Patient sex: M
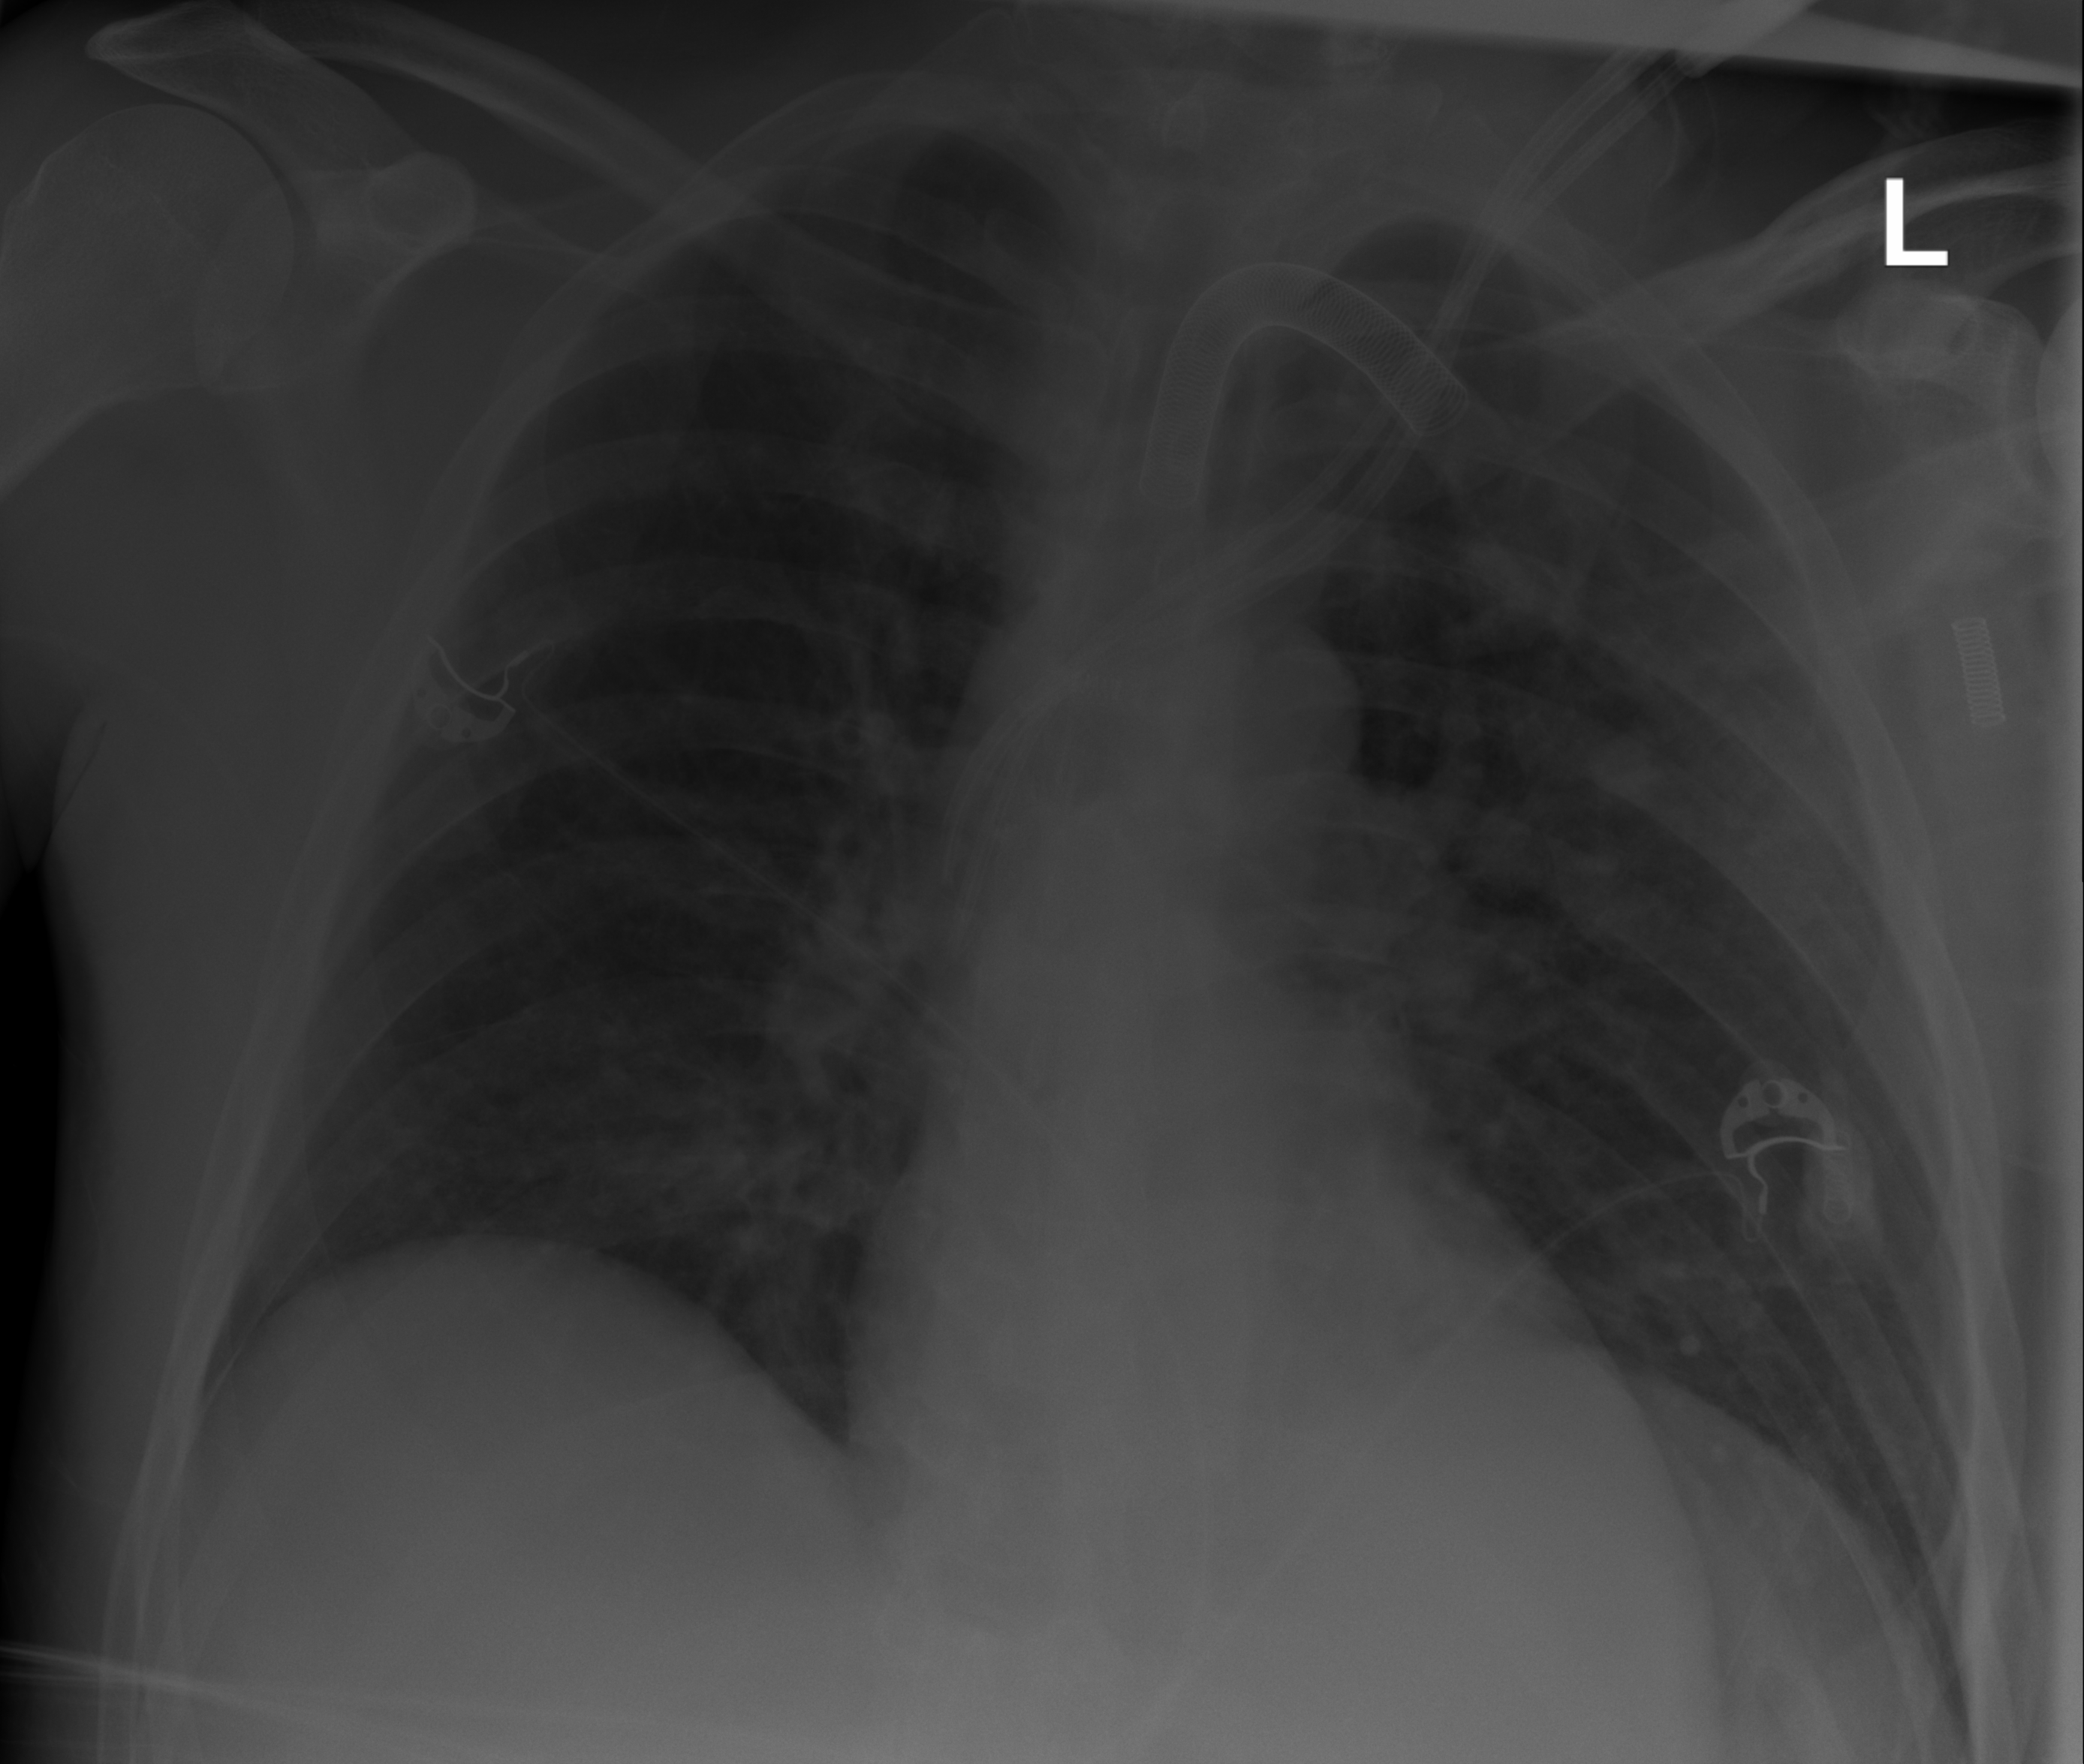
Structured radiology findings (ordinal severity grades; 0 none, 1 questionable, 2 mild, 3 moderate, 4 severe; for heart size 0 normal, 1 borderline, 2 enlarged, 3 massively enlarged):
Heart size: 0
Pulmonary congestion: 2
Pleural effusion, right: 0
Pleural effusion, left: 0
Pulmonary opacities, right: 2
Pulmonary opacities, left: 2
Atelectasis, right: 2
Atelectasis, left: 2